Question: I have a table Questions and Answesrs in my DB, now I need to extract one by one each questions with it own answers, and by pressing the NEXT button to go to the second question.
'''
{
public partial class TakeTest : Form
{
public static User CurrentUser { get; set; }
private DataService dataService;
private List<Category> categories;
private List<Exam> tests;
// private List<Question> questions;
private Dictionary<Question, List<Answer>> qa;
public TakeTest()
{
InitializeComponent();
dataService = new DataService();
}
private void TakeTest_Load(object sender, EventArgs e)
{
// category
categories = dataService.GetCategories();
if (categories.Count > 0)
{
cmbSelCategory.Items.AddRange(categories.ToArray());
cmbSelCategory.SelectedIndex = 0;
}
}
private void cmbSelCategory_SelectedIndexChanged(object sender, EventArgs e)
{
Category selectedCategory = (Category)cmbSelCategory.SelectedItem;
tests = dataService.GetTests(selectedCategory.Id);
cmbSelTest.Items.Clear();
if (tests.Count > 0)
{
cmbSelTest.Items.AddRange(tests.ToArray());
cmbSelTest.SelectedIndex = 0;
}
}
'''
this is how i fill up category and test
QUESTION :Is using Dictionary 'Question, List'Answer'' a good idea? or how else i can do it
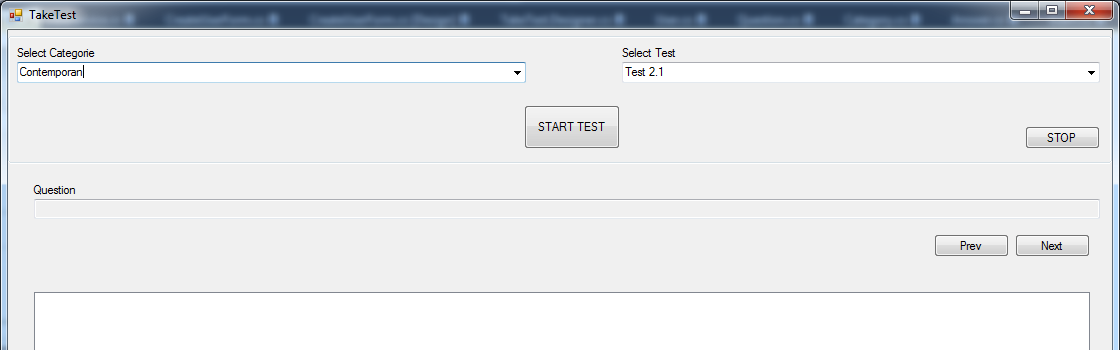
Answer: You already seem to have a 'Question' class. Why not add an 'Answers' property to that class and populate both the question details and all answers. Then you could create a 'List<Question>', which you can iterate from beginning to end.
It's harder to iterate a 'Dictionary' than a 'List'.
Acually, looking at your code more closely, you also seem to have an 'Exam' class - this could contain a list of 'Question's and each 'Question' could contain a list of 'Answer's.